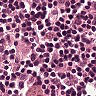
Metastatic tissue present: no